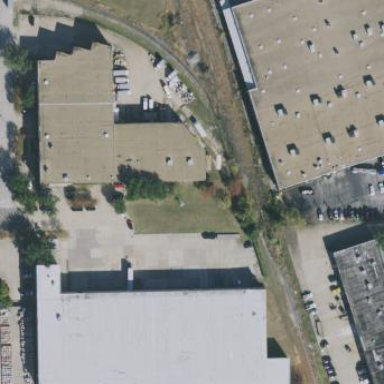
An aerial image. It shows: Warehouse.